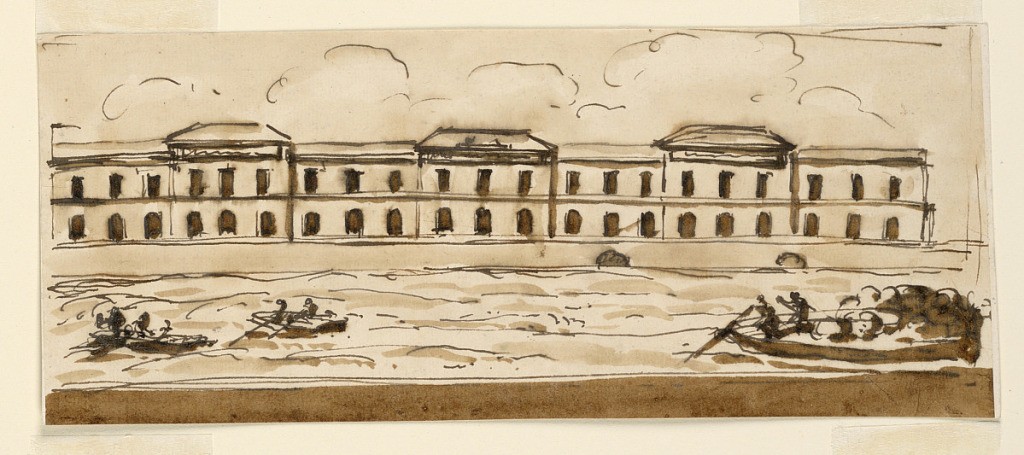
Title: Elevation of a factory (?) at edge of river
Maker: Giuseppe Barberi, Italian, 1746–1809
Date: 1746–1809
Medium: Pen and brown ink, brush and brown wash on off-white laid paper, lined
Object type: Drawing
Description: Elevation of a factory (?) at edge of river.